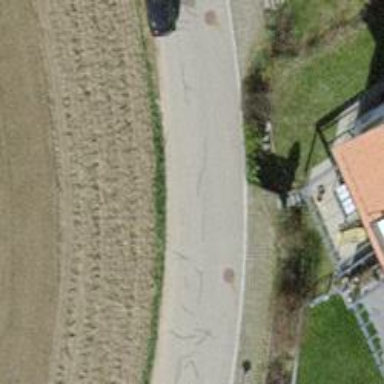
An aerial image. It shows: Asphalt road in residential area.